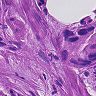
Metastatic tissue present: yes